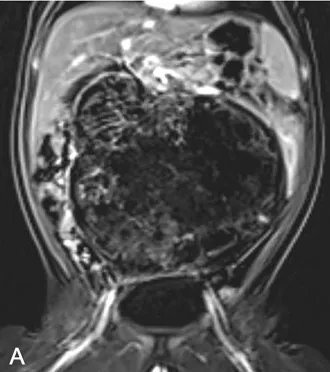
MRI images from Case 3:. Coronal section at level of iliofemoral vessels shows large, laterally encapsulated retroperitoneal tumor. Coronal section posterior to. Shows deformation of abdominal aorta (solid arrows) by tumor, and infiltration of left renal hilum (LRH) causing hydronephrosis.
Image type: radiology (mri)